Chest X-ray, PA view. Patient: 59 years old, sex M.
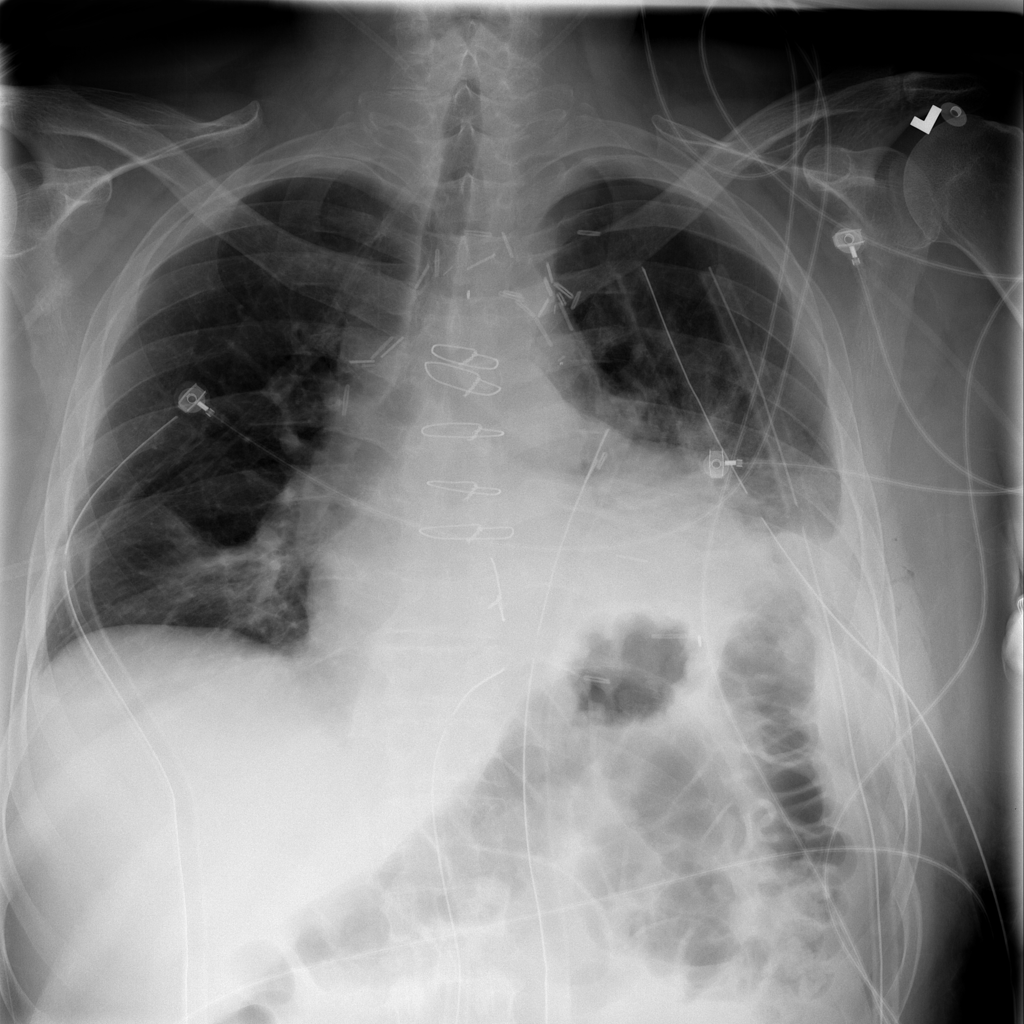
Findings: No Finding